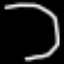
Label: octagon